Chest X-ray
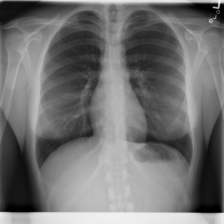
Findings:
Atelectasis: negative
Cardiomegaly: negative
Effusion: negative
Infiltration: negative
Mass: negative
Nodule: negative
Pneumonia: negative
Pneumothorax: negative
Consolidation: negative
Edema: negative
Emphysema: negative
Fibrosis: negative
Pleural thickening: negative
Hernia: negative